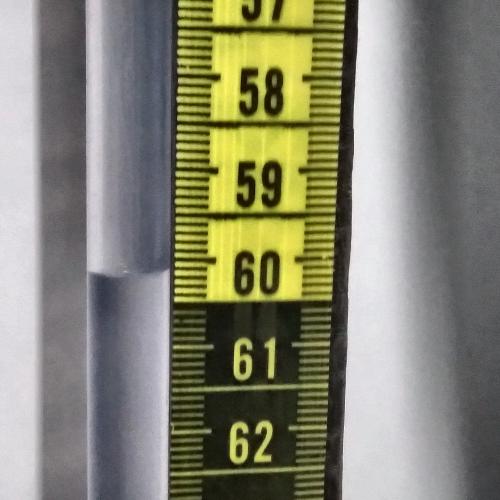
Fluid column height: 60.1 cm